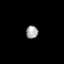
Tissue: skin
Cell type: Others
Senescence score: 0.2861
Nuclear area (px): 151
Mean DAPI intensity: 162.57